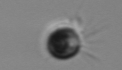
Label: Balanion